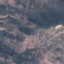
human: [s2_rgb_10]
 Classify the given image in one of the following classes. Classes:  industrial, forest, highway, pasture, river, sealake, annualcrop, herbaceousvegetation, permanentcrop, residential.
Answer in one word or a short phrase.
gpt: HerbaceousVegetation